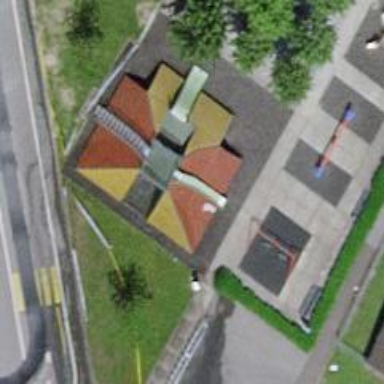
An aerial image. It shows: Playground featuring slide.